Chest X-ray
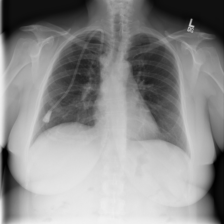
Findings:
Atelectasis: negative
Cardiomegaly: negative
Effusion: negative
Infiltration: negative
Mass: negative
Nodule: negative
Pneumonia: negative
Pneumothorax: negative
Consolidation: negative
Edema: negative
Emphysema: negative
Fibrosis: negative
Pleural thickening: negative
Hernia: negative